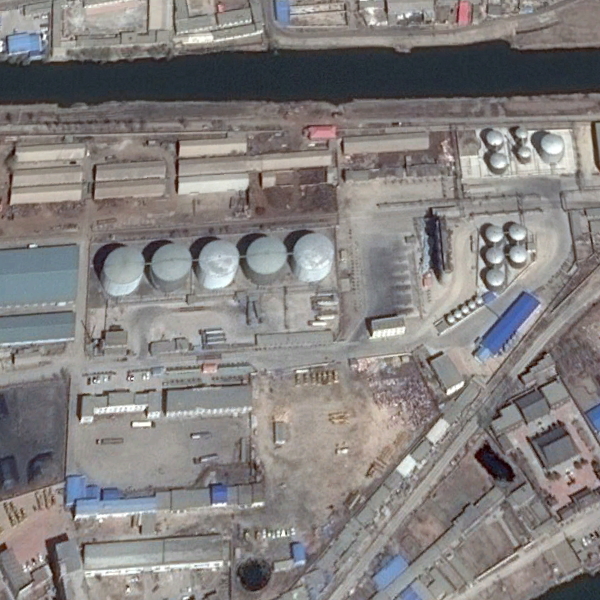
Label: StorageTanks